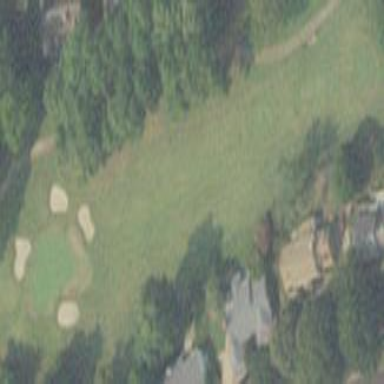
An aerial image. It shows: Area with grass used as rough in golf course.